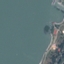
Land use / land cover class: SeaLake